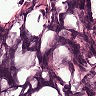
Metastatic tissue present: no